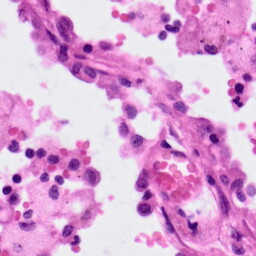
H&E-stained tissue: Lung